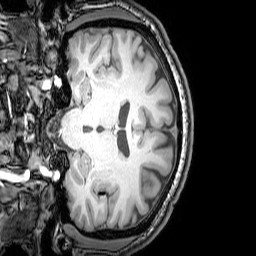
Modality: T1w
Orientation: coronal
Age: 24
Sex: male
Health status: healthy
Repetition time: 0.081 s
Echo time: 0.037 s